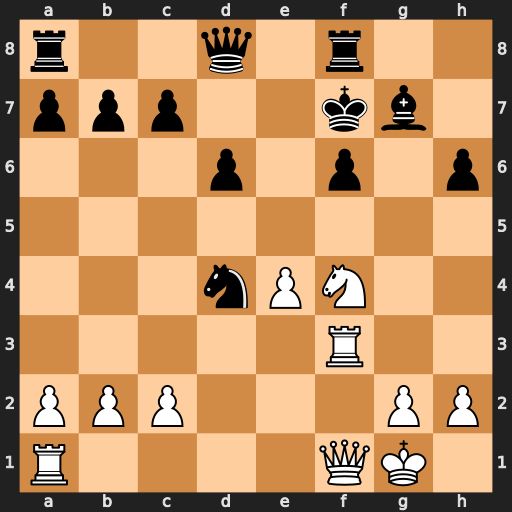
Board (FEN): r2q1r2/ppp2kb1/3p1p1p/8/3nPN2/5R2/PPP3PP/R4QK1
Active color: w
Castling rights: -
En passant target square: -
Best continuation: Qc4+ d5 Qxd4